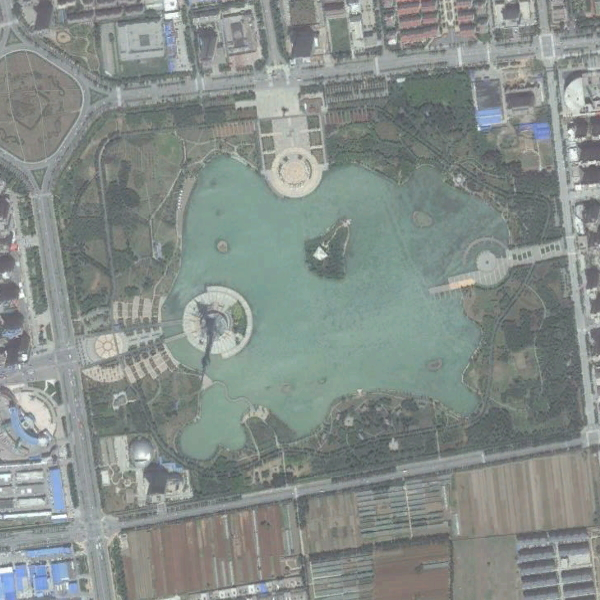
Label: Park